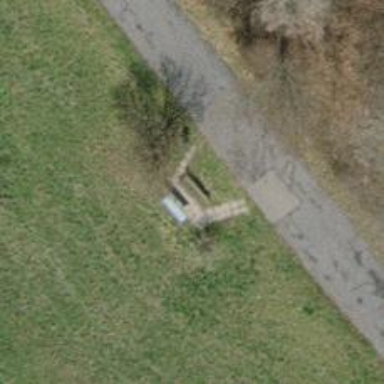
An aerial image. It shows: Brown bench in the vicinity.